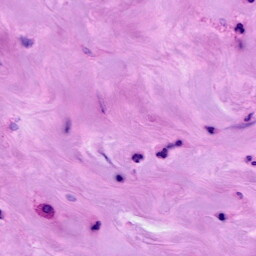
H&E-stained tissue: Breast